Подъемный кран медленно поднимает с помощью троса плавающее в воде бревно (см. рисунок).  Трос прикреплен к одному концу бревна, которое можно считать тонким цилиндром с постоянной плотностью. Масса бревна — $m$, длина — $L$. Отношение плотностей воды и древесины $\gamma = 4/3$. Ускорение свободного падения $g$.
Какую минимальную работу $A$ нужно совершить крану, чтобы полностью вытащить бревно из воды?
Постройте график зависимости силы натяжения $T$ троса от высоты над водой $h$ приподнимаемого конца бревна. Укажите характерные точки графика.
Какую работу $A_{h}$ совершит кран при переводе бревна из одного наклонного положения в другое наклонное положение, в котором верхний конец бревна поднялся на высоту $\Delta h = L/5$?
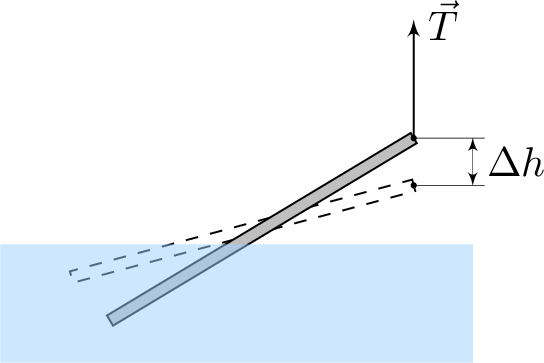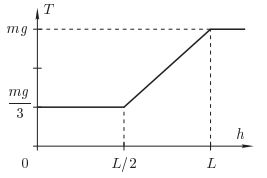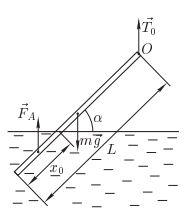
Какую минимальную работу $A$ нужно совершить крану, чтобы полностью вытащить бревно из воды?
Решение: Минимальная работа крана равна изменению потенциальной энергии бревна: $$ A = \frac{m g L}{2}. $$
Ответ: $$ A = \frac{m g L}{2}. $$

Постройте график зависимости силы натяжения $T$ троса от высоты над водой $h$ приподнимаемого конца бревна. Укажите характерные точки графика.
Решение: Бревно в процессе подъема будет образовывать некий угол $\alpha$ с поверхностью воды, пока не примет вертикальное положение, оставаясь частично погруженным в воду. Оно находится в равновесии, если выполняются два условия (см. рисунок ниже):  $а)$ Сумма всех действующих на него сил равна нулю: $$ T_{0} + F_{A} - mg=0, $$ где $F_{A}=mg \gamma x_{0}/L$ — Архимедова сила, $x_{0}$ — длина части бревна, погруженной в воду. $б)$ Согласно правилу моментов, сумма моментов сил относительно произвольного полюса равна нулю. В качестве полюса выберем верхний конец бревна, точку $O$. Тогда правило моментов запишется так: $$ mg \frac{L}{2} \cos \alpha - \left(mg \gamma \frac{x_{0}}{L}\right) \left(L-\frac{x_{0}}{2}\right) \cos \alpha =0. $$ Откуда следует, что сила $T_{0}$ натяжения троса не зависит от угла наклона бревна относительно горизонта. Решая последнее уравнение, получим, что в воде будет находиться часть бревна длиной $$ x_{0}=L \left(1-\sqrt{1-\frac{1}{\gamma}}\right)=\frac{L}{2}. $$ Пока бревно будет оставаться в наклонном положении, сила натяжения троса останется постоянной и равной $T_{0}=mg/3$. После того, как бревно примет вертикальное положение, сила натяжения троса станет возрастать линейно от $T_{0}$до $mg$: $$ T=mg-F_{A} = mg \left(1-\frac{\gamma x}{L} \right). $$ График зависимости силы натяжения троса $T$ от высоты $h$ приведён на рисунке ниже.

Какую работу $A_{h}$ совершит кран при переводе бревна из одного наклонного положения в другое наклонное положение, в котором верхний конец бревна поднялся на высоту $\Delta h = L/5$?
Решение: Подъём верхнего конца бревна на высоту $h$ происходит при постоянной силе натяжения $T=T_{0}=mg/3$. Искомая работа: $$ A_{h} =T \Delta h = \frac{mg}{3} \cdot \frac{L}{5}=\frac{mgL}{15}. $$
Ответ: $$ A_{h} =\frac{mgL}{15}. $$
Темы:
T, Механика, Всероссийские, Работа, Гидростатика, Сила Архимеда